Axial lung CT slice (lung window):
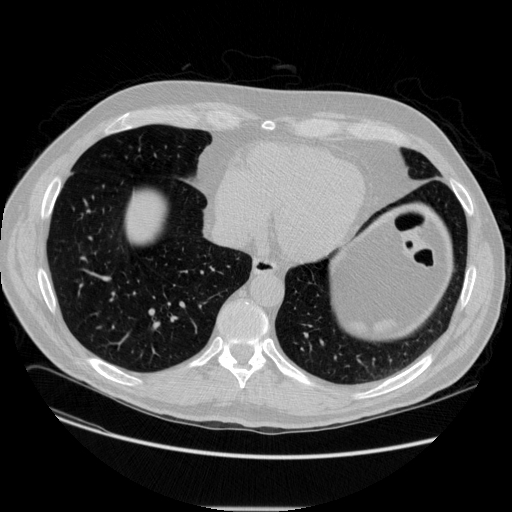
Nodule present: no